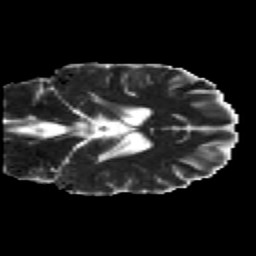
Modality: MD
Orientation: coronal
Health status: healthy
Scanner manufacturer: siemens
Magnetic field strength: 3 T
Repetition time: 12 s
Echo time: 0.092 s